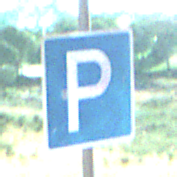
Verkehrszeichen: Parken
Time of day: Night
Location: Outdoor (Nature)
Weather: PartlyCloudy
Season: NotSpecified
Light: Natural